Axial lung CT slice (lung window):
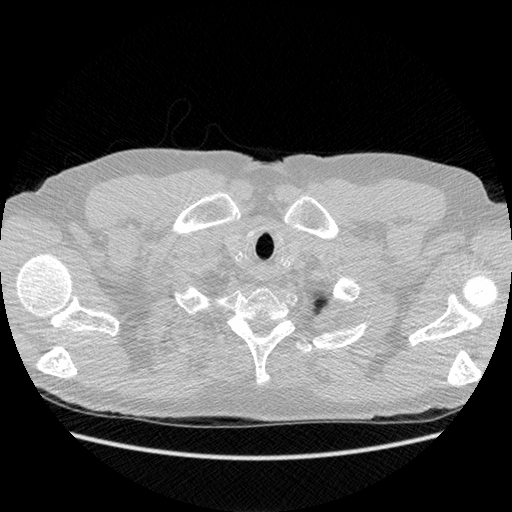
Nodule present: no